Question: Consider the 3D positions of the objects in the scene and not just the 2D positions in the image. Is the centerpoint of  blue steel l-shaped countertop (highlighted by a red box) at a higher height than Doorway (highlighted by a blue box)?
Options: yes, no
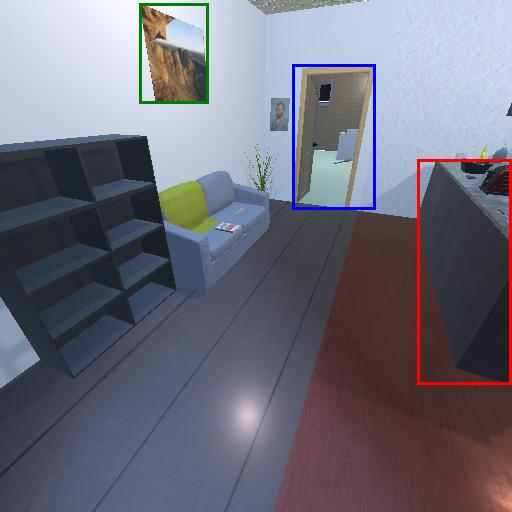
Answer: yes